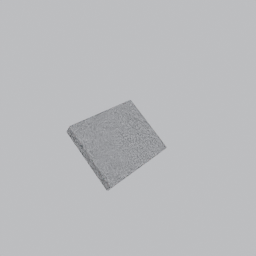
Label: furniture